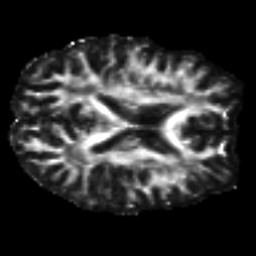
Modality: FA
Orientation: axial
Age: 26
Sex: male
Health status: healthy
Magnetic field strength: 3 T
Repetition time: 8.4 s
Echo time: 0.0926 s